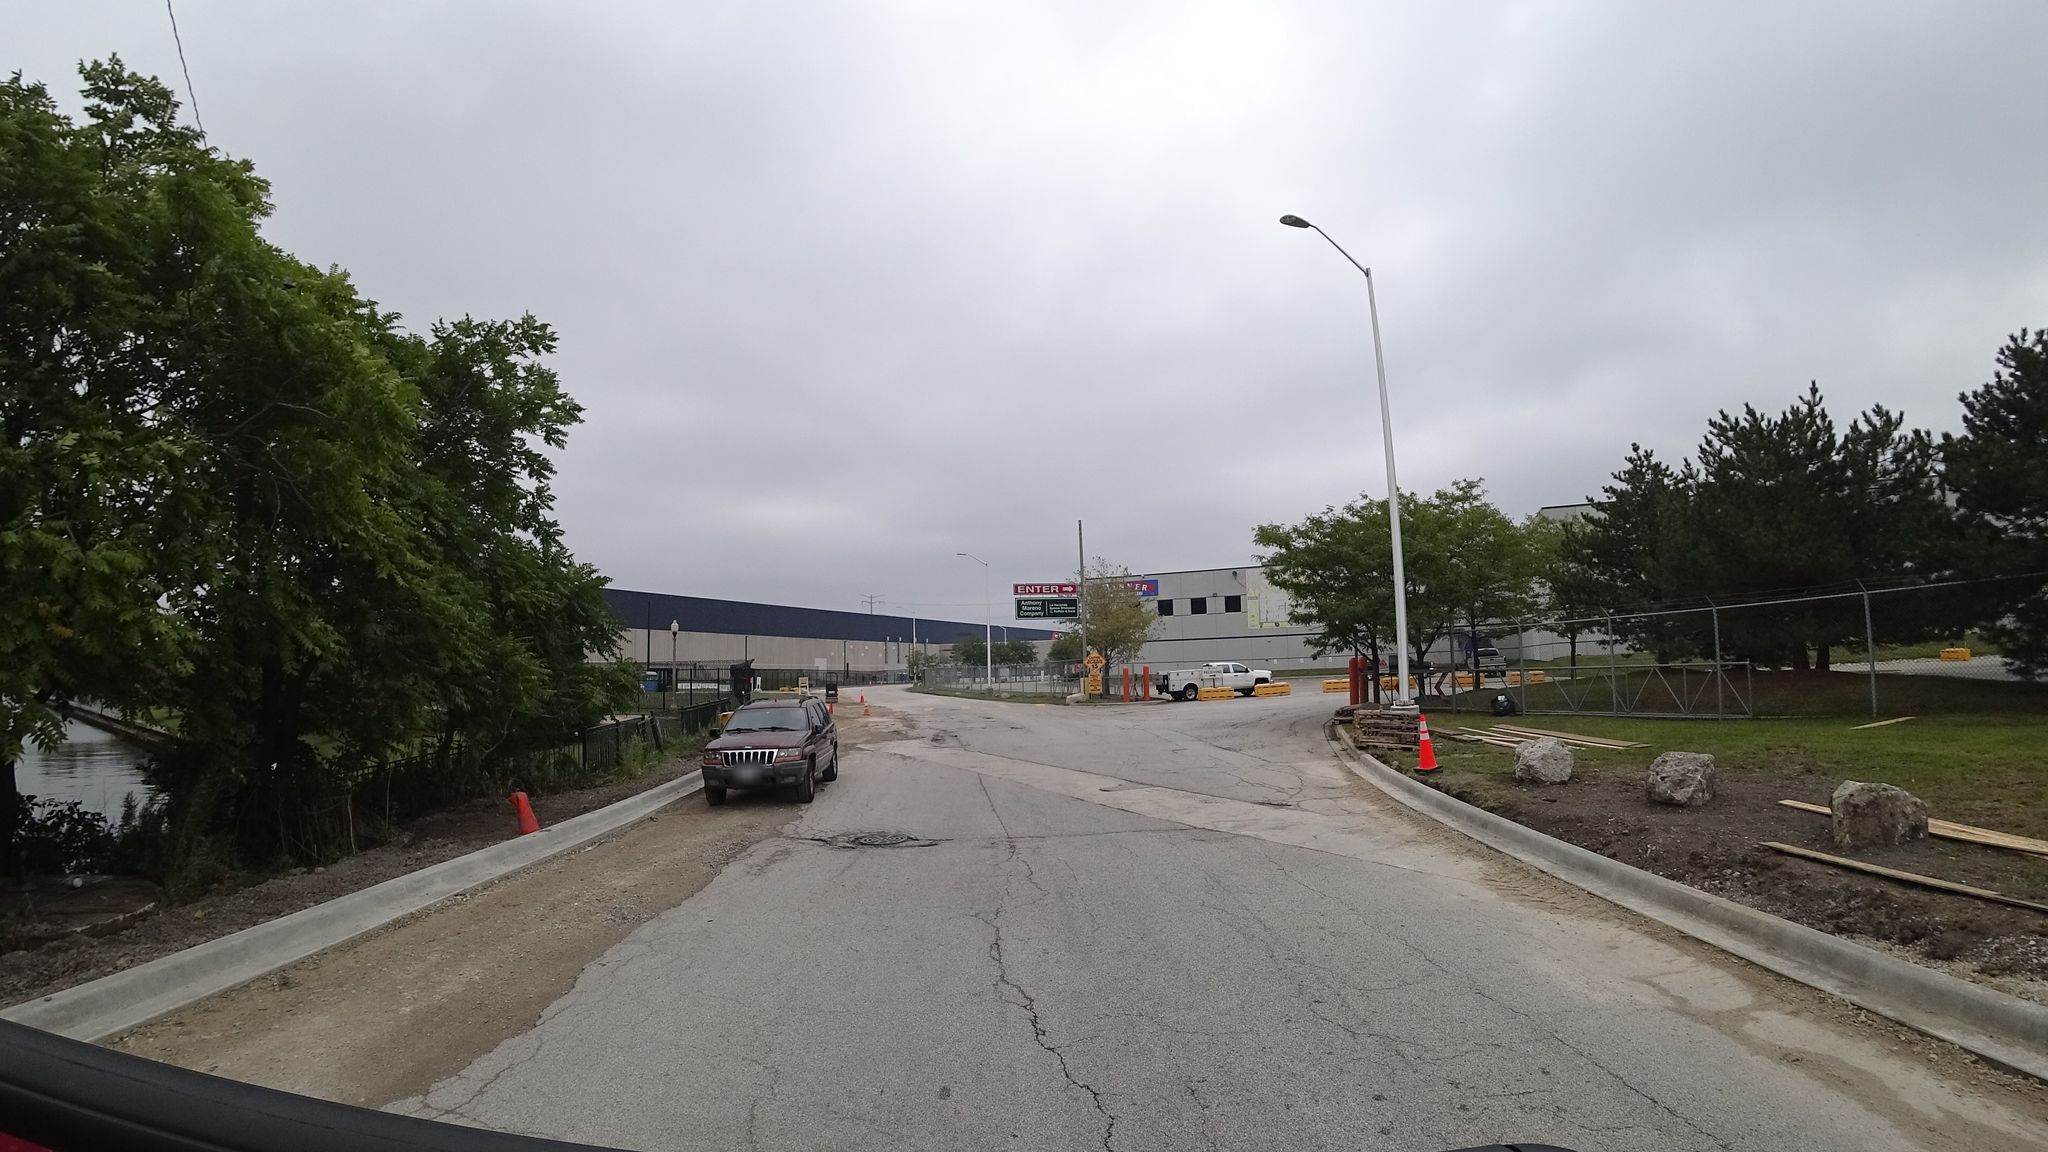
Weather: cloudy
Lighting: day
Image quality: good
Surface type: cycling surface
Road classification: tertiary, footway
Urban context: urban centre
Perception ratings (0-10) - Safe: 4.09, Lively: 2.09, Beautiful: 1.62, Boring: 4.25, Depressing: 6.14, Wealthy: 1.01